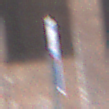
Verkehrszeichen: SackgasseRadverkehrFussgaengerDurchlaessig
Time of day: MorningAfternoon
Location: Outdoor (Urban)
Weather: Overcast
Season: NotSpecified
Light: Natural